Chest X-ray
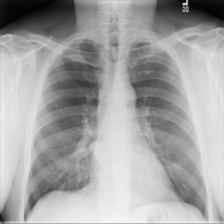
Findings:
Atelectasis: negative
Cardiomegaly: negative
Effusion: negative
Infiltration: negative
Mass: negative
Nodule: negative
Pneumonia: negative
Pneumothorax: negative
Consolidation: negative
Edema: negative
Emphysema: negative
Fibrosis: negative
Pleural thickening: negative
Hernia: negative